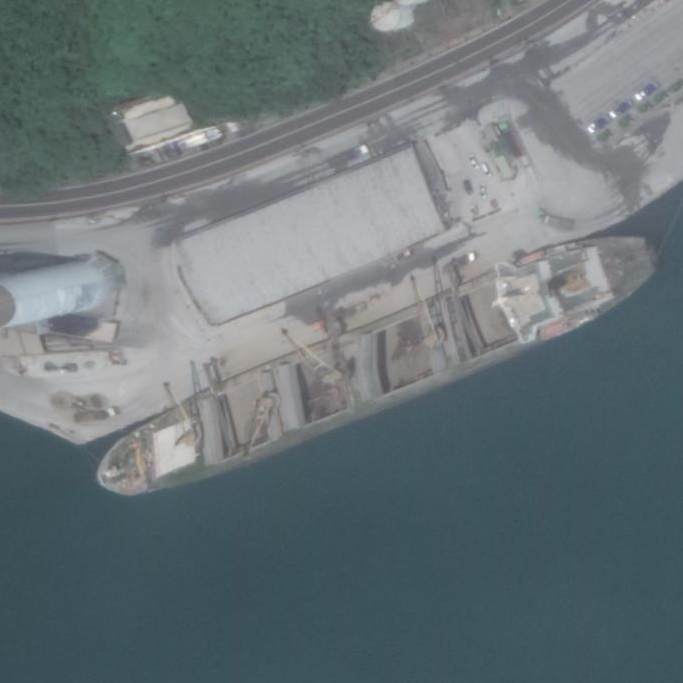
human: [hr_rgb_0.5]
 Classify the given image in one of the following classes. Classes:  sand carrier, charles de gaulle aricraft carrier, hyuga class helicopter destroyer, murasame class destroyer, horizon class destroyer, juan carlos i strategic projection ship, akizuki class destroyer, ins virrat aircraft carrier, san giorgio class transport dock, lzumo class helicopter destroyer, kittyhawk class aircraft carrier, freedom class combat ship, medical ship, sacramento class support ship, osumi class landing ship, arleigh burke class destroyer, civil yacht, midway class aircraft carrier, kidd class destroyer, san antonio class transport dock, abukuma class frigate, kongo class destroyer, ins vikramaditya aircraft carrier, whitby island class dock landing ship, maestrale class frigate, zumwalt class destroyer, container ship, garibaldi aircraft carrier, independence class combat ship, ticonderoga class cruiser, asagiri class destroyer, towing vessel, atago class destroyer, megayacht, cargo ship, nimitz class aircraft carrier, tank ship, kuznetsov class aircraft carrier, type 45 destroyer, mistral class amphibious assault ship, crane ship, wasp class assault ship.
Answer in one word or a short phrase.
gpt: Sand carrier